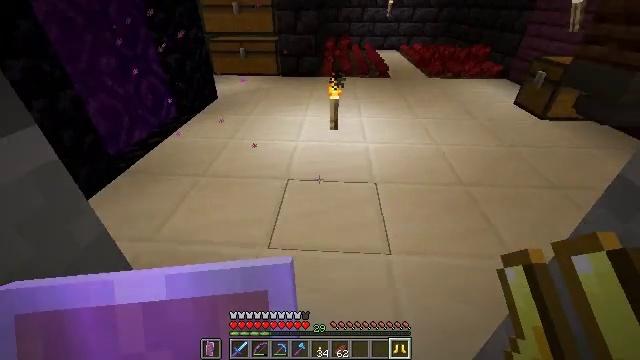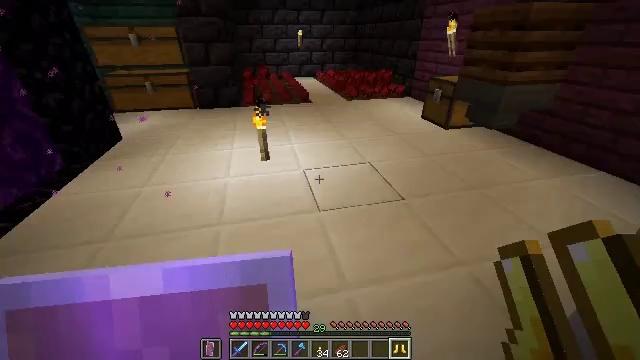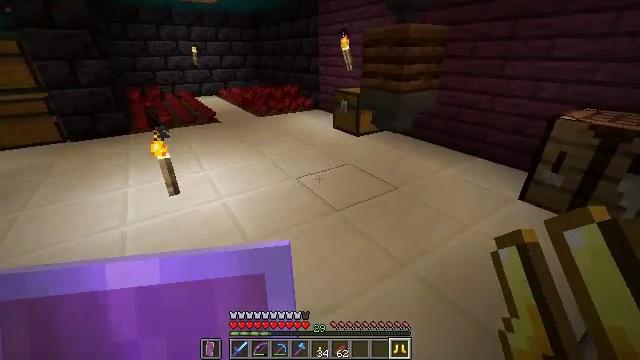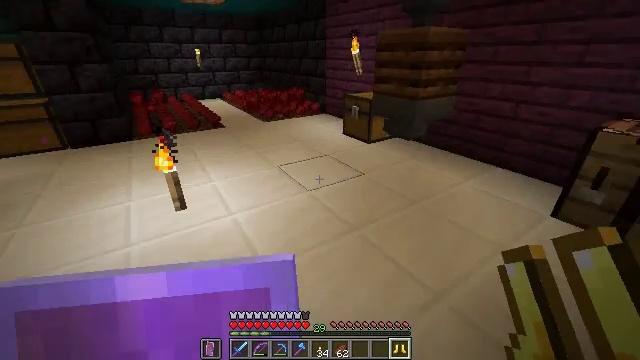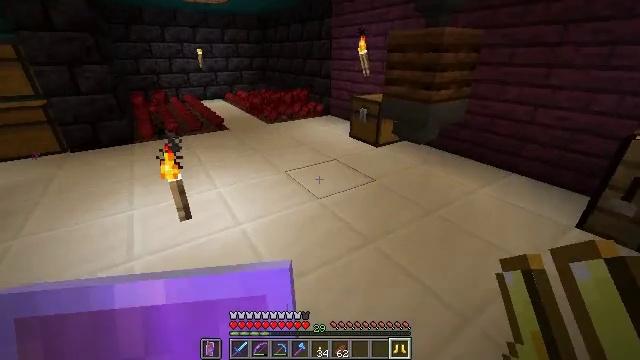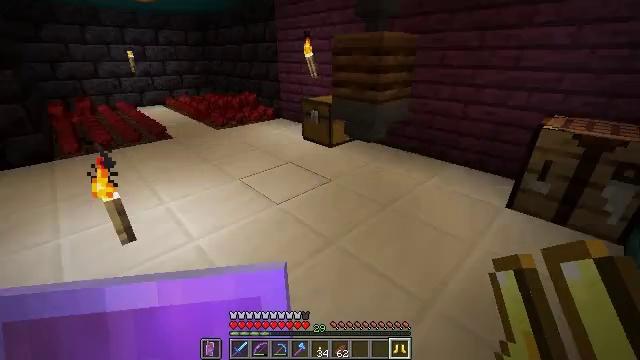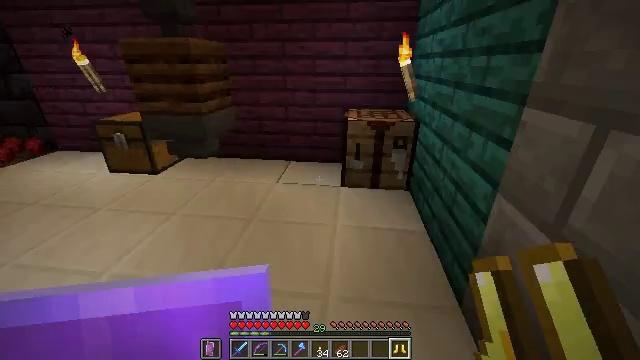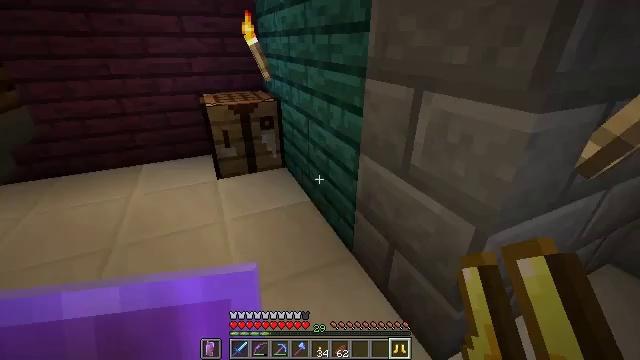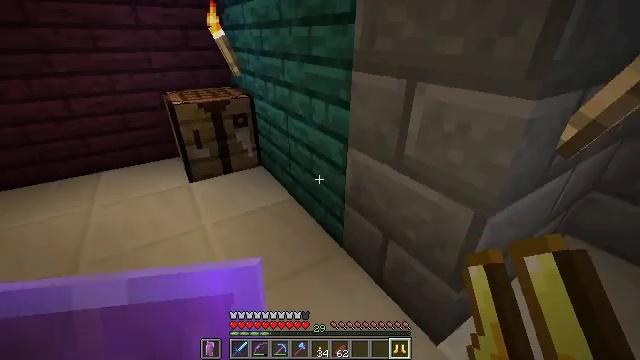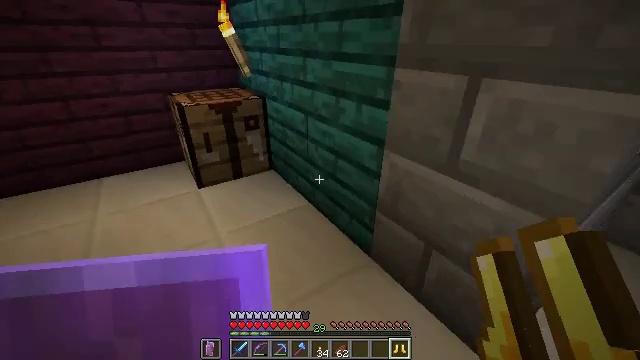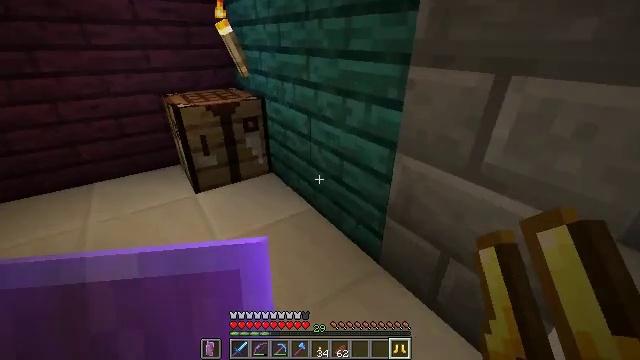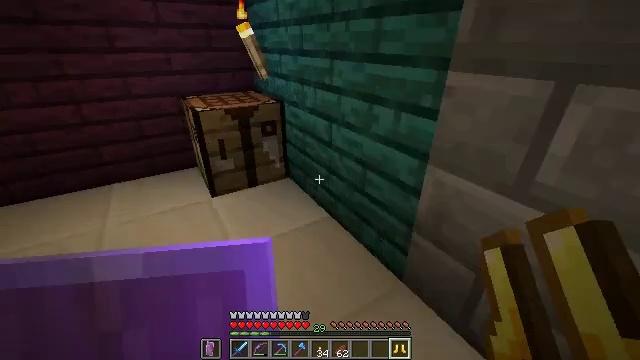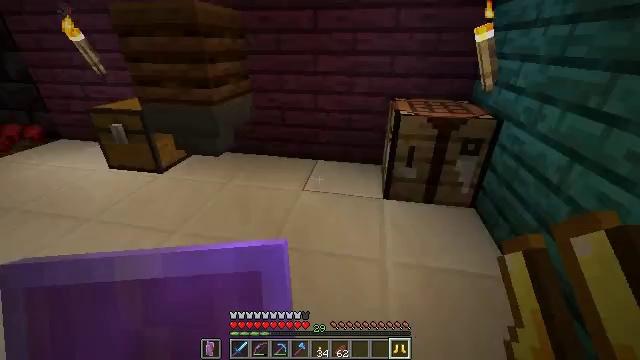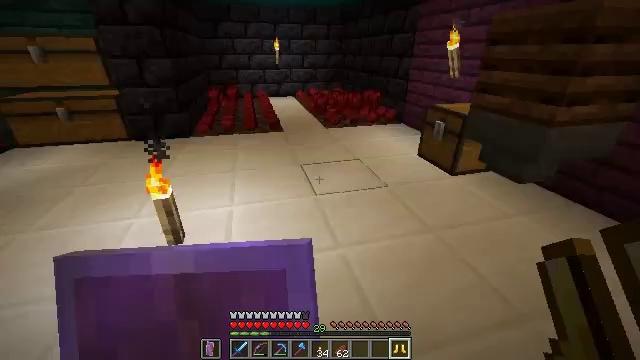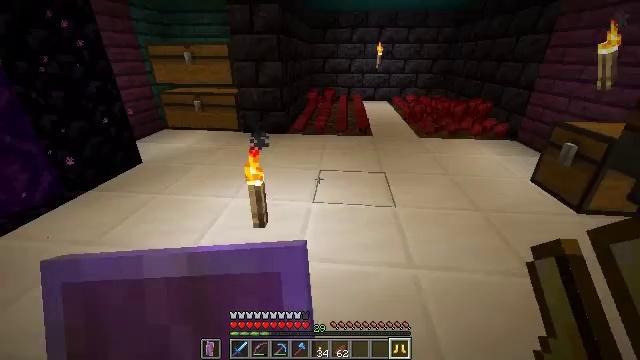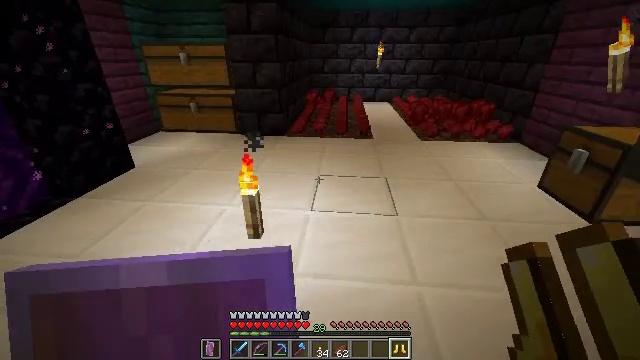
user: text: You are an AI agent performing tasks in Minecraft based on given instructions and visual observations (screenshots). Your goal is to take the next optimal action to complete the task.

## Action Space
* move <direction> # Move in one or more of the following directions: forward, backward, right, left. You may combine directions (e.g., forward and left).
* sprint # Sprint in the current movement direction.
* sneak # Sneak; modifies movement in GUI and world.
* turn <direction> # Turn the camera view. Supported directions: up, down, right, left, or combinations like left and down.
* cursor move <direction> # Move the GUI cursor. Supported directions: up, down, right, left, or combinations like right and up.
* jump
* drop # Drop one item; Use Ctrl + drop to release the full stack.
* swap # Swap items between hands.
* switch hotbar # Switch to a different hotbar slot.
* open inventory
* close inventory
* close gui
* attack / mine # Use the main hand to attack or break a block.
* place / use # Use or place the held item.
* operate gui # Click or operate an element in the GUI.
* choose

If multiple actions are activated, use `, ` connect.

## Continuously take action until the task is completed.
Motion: motion action
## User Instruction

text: Transform blaze rods into blaze powder.
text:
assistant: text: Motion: move forward, turn right and up
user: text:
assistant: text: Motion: move forward and move left, turn right and up
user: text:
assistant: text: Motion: move forward and move left
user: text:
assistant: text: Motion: move forward and move left
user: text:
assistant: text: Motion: move forward and move left, turn right
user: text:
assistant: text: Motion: move forward and move left, turn right and up
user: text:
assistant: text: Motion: move forward and move left, turn right and down
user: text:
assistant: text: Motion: move forward and move left, turn right and down
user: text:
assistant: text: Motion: move forward and move left, turn right
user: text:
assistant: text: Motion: move forward, turn right
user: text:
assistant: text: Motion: turn left
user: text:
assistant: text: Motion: turn left
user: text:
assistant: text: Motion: turn left and up
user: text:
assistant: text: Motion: move forward, turn left
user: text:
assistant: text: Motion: move forward
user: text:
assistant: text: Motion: move forward
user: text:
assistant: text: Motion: move forward
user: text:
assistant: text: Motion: move forward, turn left and up
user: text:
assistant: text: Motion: move forward, turn left and up
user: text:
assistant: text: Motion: move forward, turn up
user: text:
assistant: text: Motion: move forward
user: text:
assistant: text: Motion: move forward
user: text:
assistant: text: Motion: move forward
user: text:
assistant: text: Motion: move forward
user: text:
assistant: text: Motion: move forward, turn down
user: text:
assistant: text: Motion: move forward
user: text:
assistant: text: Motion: move forward
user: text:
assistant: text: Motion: move forward
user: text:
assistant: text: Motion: move forward, use / place
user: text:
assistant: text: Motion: use / place